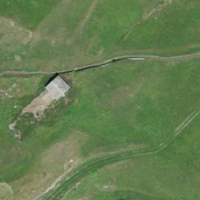
EUNIS habitat code: 24
Species observed at this site:
Sedum album